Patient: sex M, age 42
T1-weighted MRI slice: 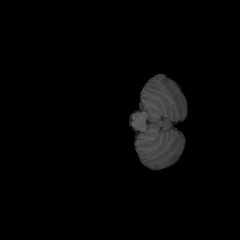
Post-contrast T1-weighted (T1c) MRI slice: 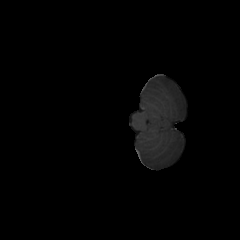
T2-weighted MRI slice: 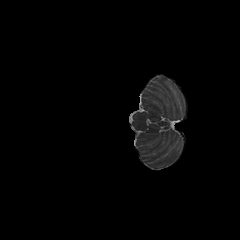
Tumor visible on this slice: no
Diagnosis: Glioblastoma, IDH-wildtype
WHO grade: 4